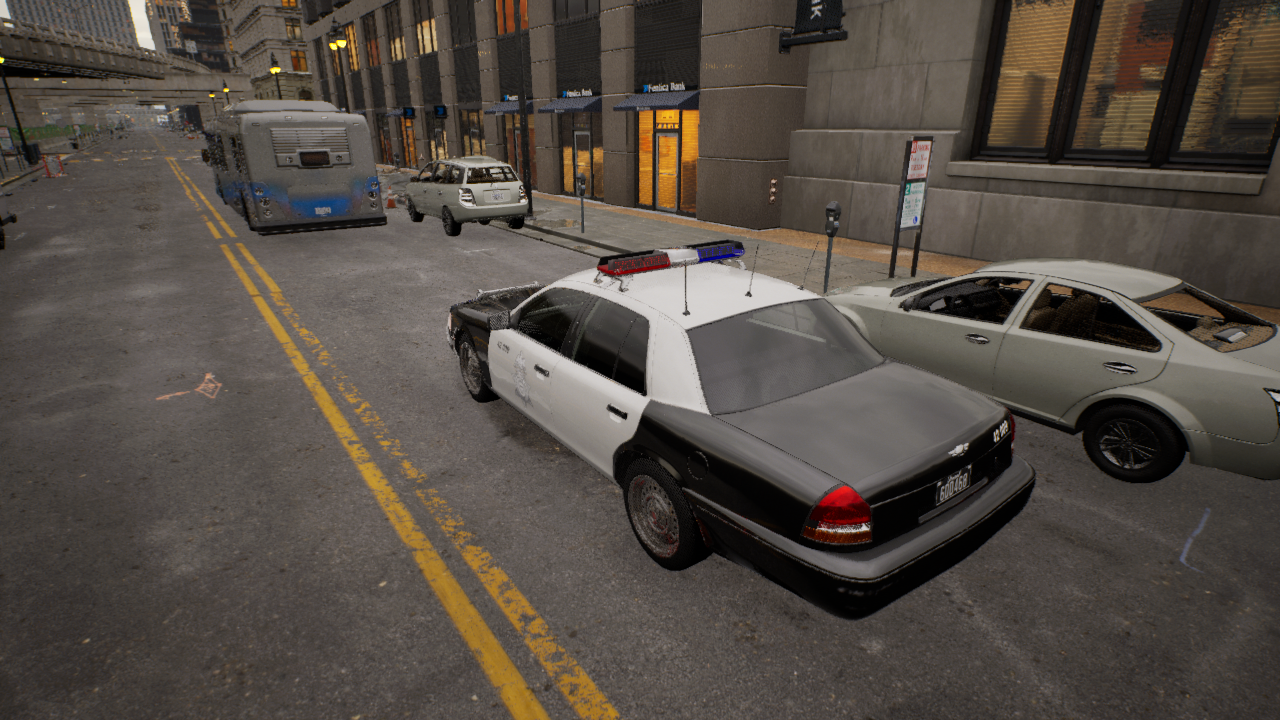
Venue: downtown
Lighting: golden hour
Vehicle rig: sedan